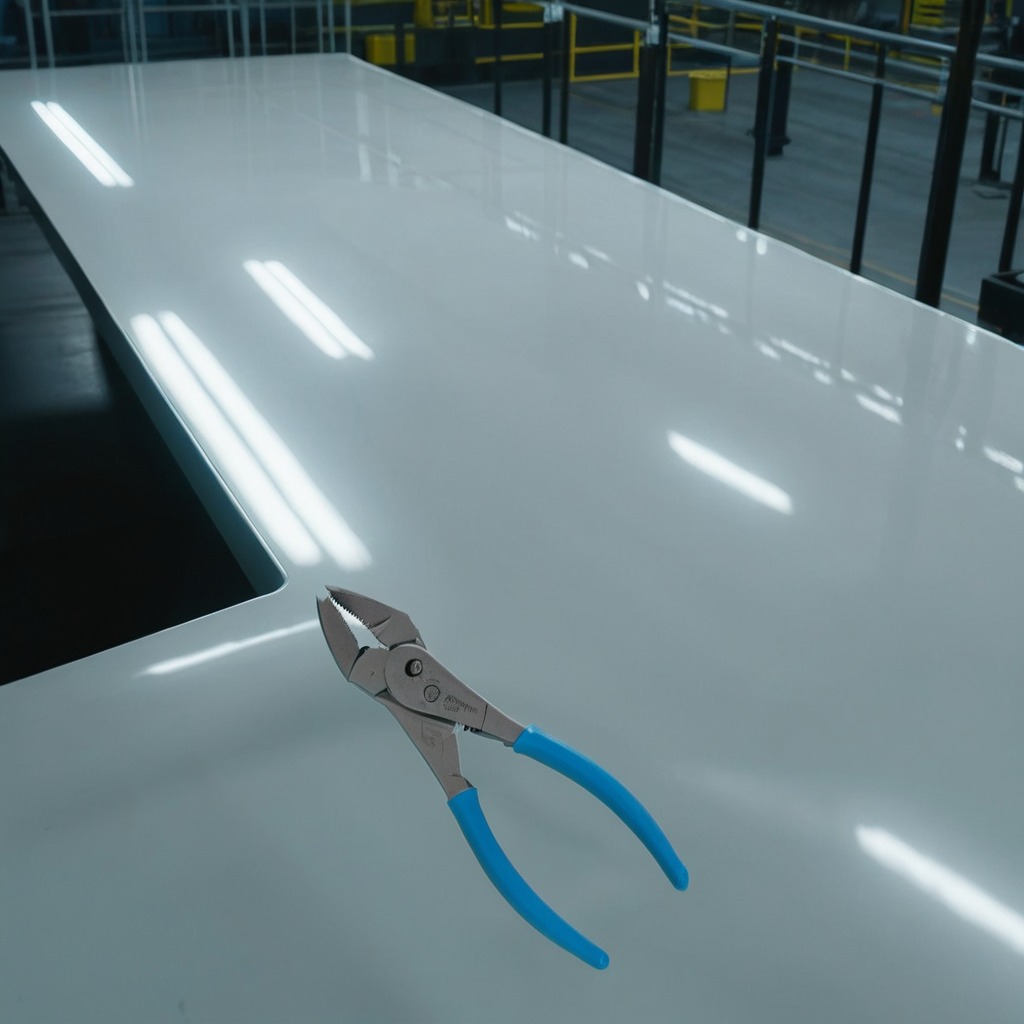
A plier is lying on a table.